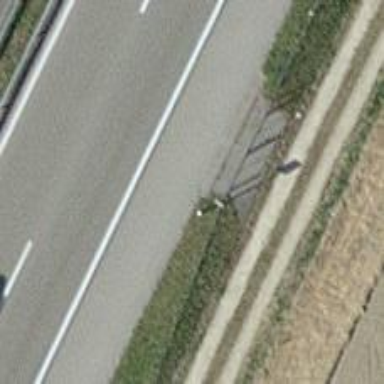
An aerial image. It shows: Gate.